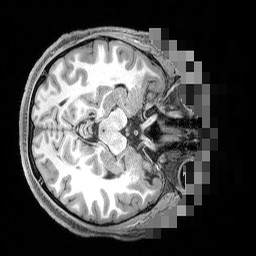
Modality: T1w
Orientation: axial
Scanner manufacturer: siemens
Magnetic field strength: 3 T
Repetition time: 2.4 s
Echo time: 0.00256 s